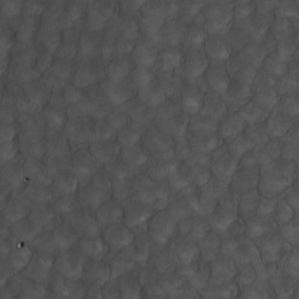
Label: non_frost